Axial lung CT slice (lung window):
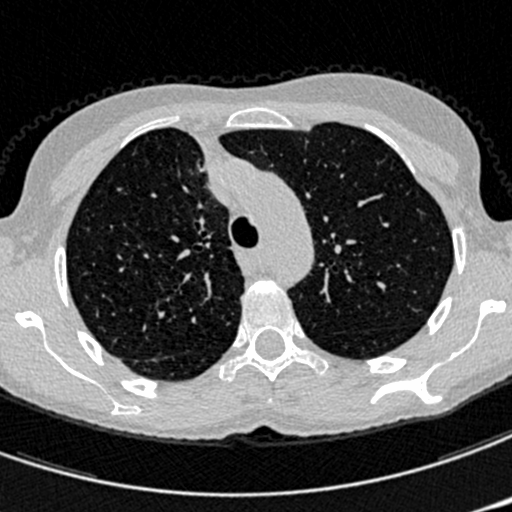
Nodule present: no